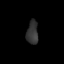
Tissue: lung
Cell type: Epithelial cells
Senescence score: 0.1913
Nuclear area (px): 266
Mean DAPI intensity: 51.286